Question: I have a d3 pie chart with a color function:
'''
var color = d3.scale.ordinal()
.range(['#0075B4', '#70B5DC']);
'''
If there are only two values/pieces, this works. But if there are more, I want to pick colors between the two given.

Above, with 3 pie pieces, the piece labelled "Cost 3" would have the color that is between '#0075B4' and '#70B5DC'.
Is this possible with d3? Here is a jsfiddle of what I have so far: <URL>
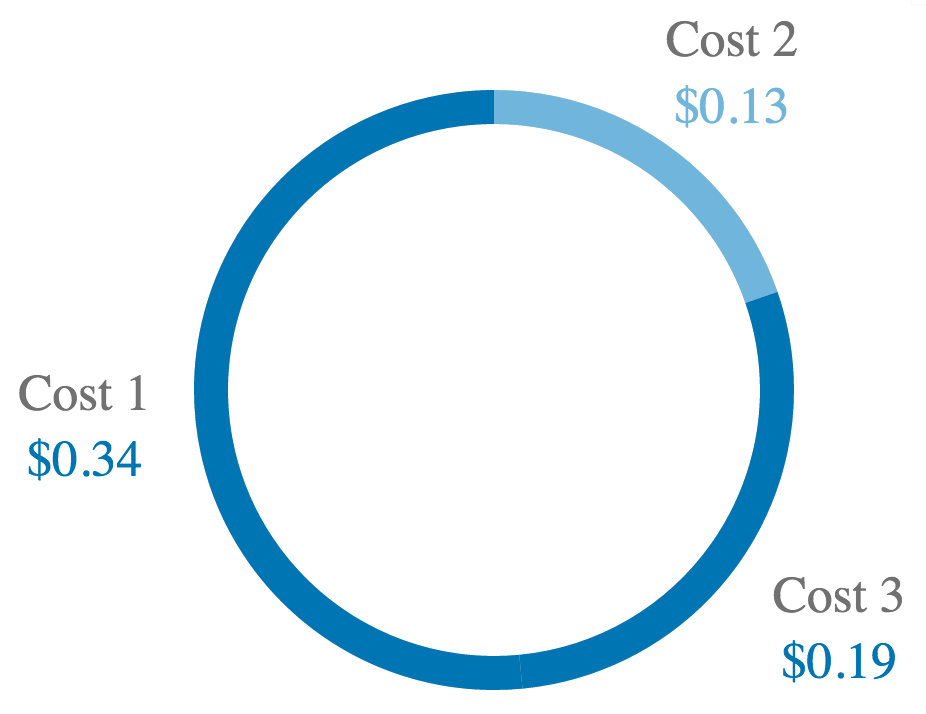
Answer: Yes, just use colors in a linear scale:
'''
var color = d3.scale.linear().domain([costMin,costMax])
.range(['#0075B4', '#70B5DC']);
'''